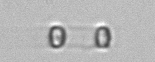
Label: Skeletonema